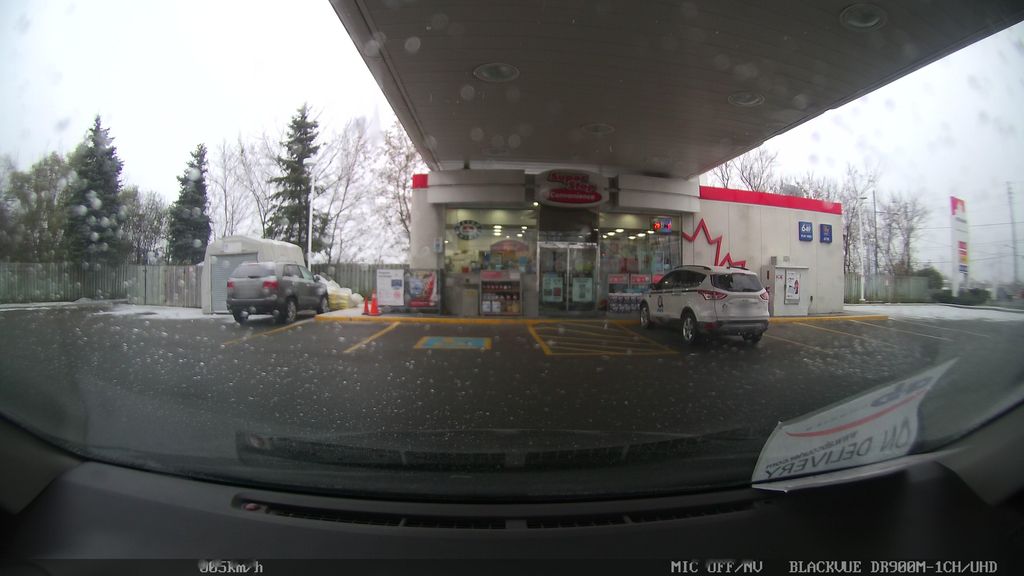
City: toronto